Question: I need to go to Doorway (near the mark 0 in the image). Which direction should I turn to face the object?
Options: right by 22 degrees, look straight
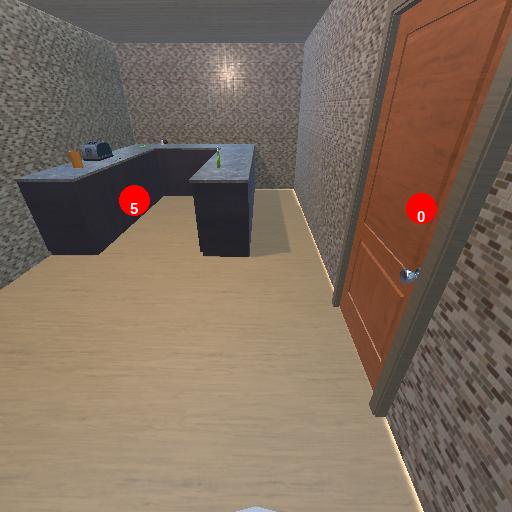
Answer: right by 22 degrees